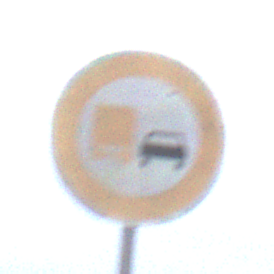
Verkehrszeichen: UeberholverbotKraftfahrzeuge
Umgebung: Outdoor, Suburban
Tageszeit: MorningAfternoon
Wetter: Overcast
Licht: Natural
Jahreszeit: NotSpecified
Kontrast: LowContrast